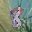
Label: 8